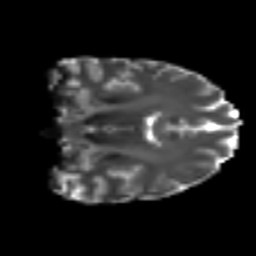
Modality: T2w
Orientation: coronal
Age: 25
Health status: ill
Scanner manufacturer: philips
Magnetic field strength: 3 T
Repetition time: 9 s
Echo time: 0.127 s